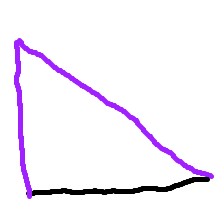
Shape: triangle